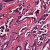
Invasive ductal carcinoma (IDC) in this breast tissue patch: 1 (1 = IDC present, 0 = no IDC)